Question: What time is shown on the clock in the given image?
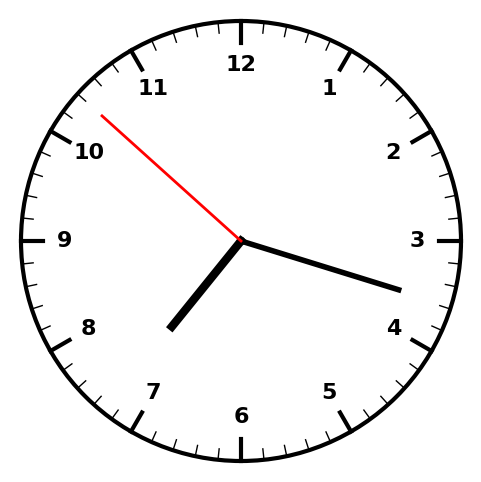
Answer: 07:17:52